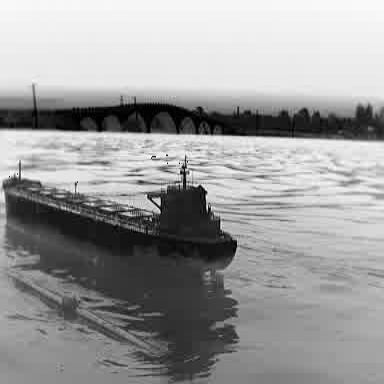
There is a liner in the infrared image.